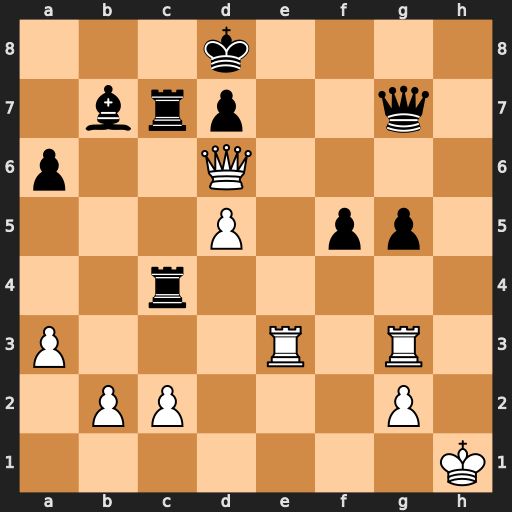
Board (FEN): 3k4/1brp2q1/p2Q4/3P1pp1/2r5/P3R1R1/1PP3P1/7K
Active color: w
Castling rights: -
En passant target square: -
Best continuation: Rxg5 Qh8+ Kg1 Re4 Rxe4